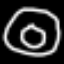
Label: donut